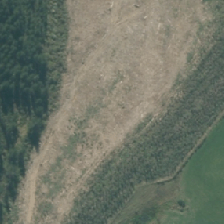
Land cover: high_producing_grassland